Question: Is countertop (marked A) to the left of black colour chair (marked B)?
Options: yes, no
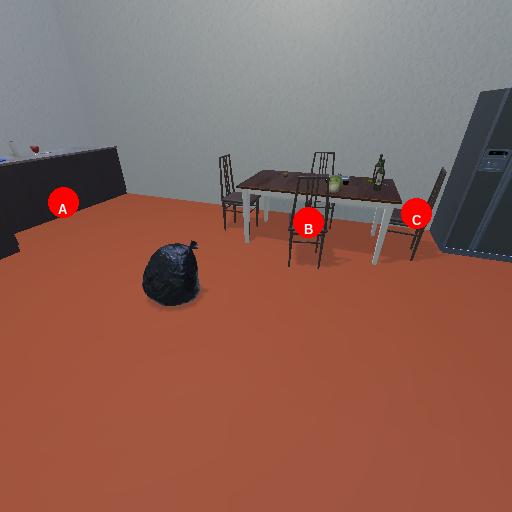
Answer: yes